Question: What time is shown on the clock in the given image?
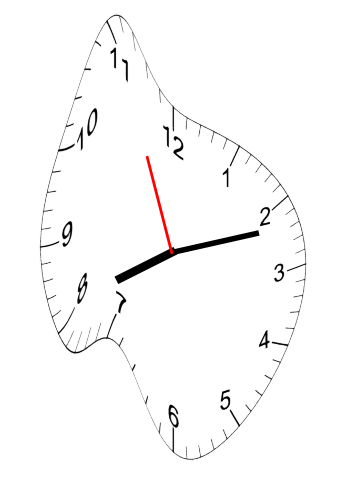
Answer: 08:11:56